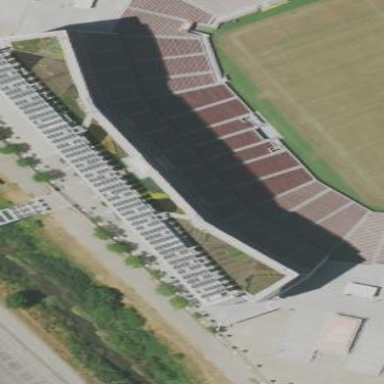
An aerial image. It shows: Grandstand building.